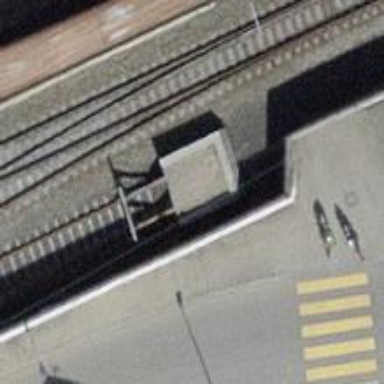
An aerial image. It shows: Railway buffer stop.